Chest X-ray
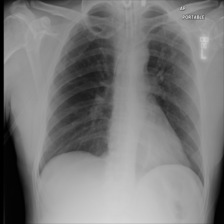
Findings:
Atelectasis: negative
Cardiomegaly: negative
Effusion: negative
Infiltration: negative
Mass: negative
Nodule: negative
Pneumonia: negative
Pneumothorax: negative
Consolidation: negative
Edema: negative
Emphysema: negative
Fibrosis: negative
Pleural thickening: negative
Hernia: negative